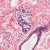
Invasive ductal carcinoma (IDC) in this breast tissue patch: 0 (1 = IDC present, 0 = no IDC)